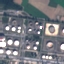
Land use / land cover: Industrial